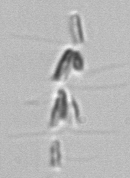
Label: Dinobryon